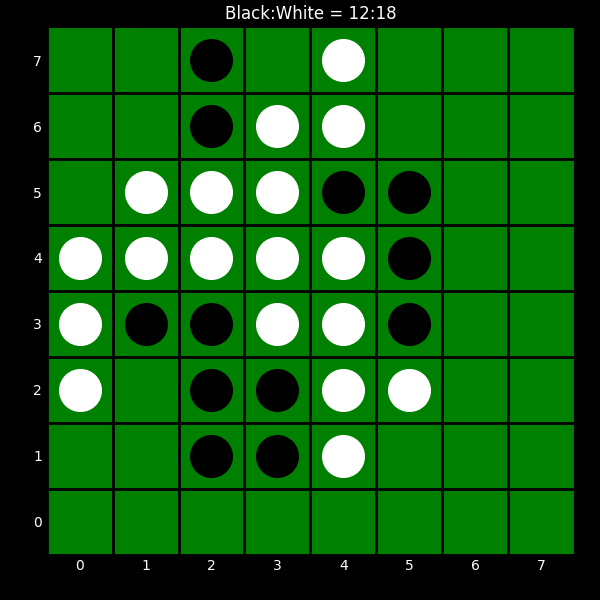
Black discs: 12
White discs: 18